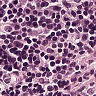
Metastatic tissue present: no